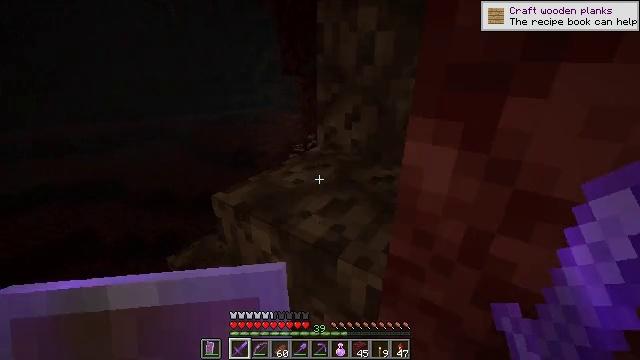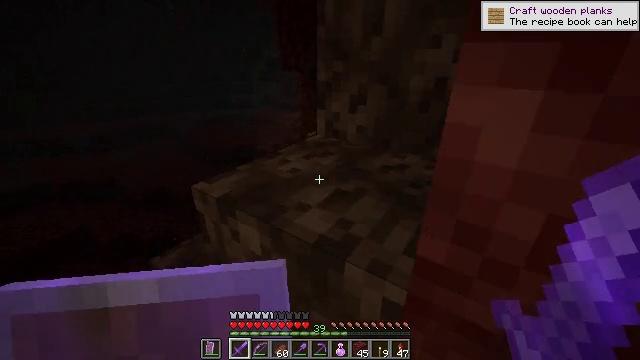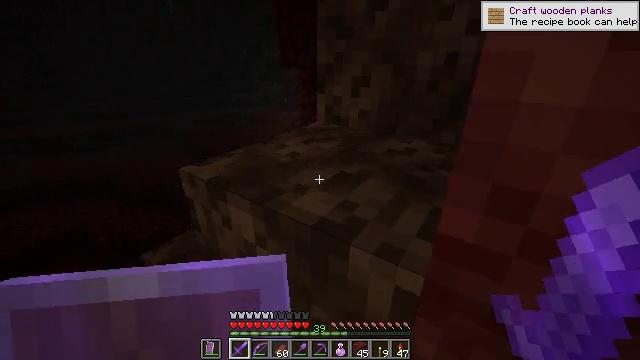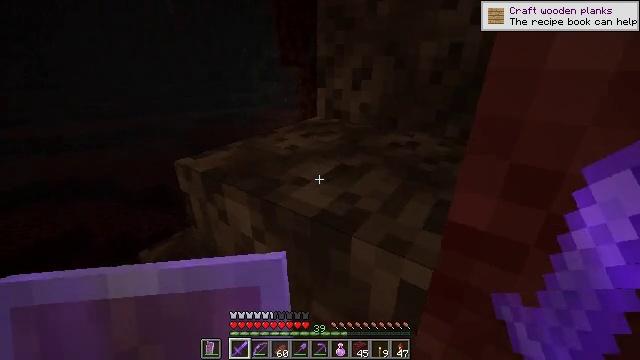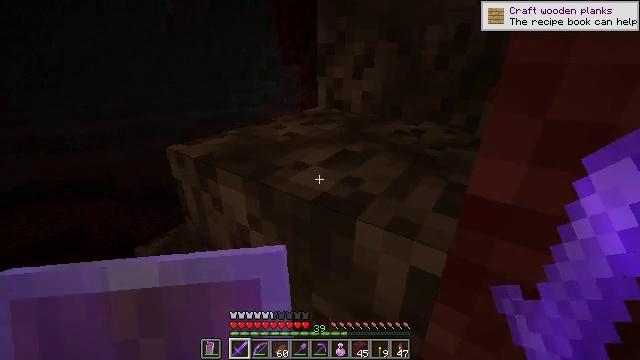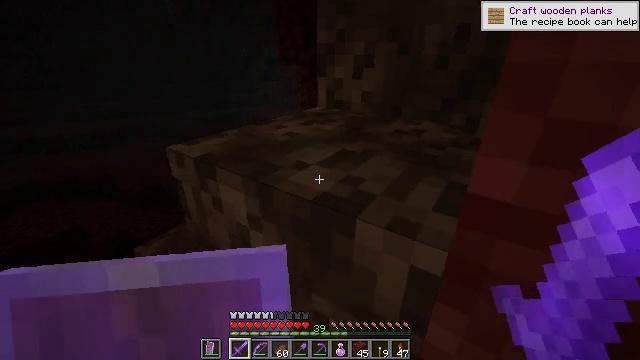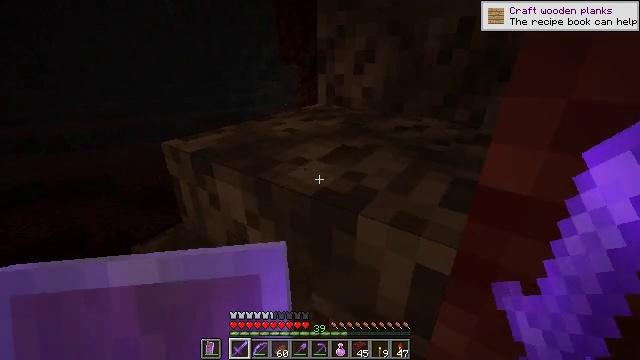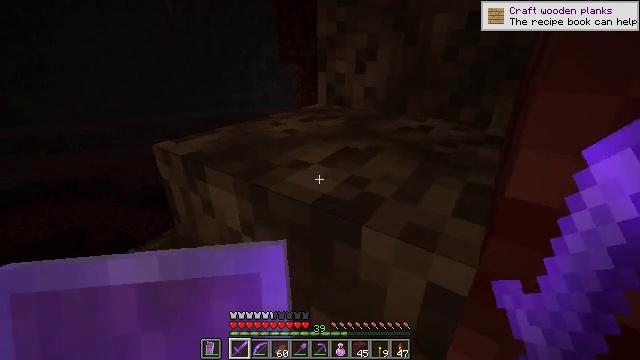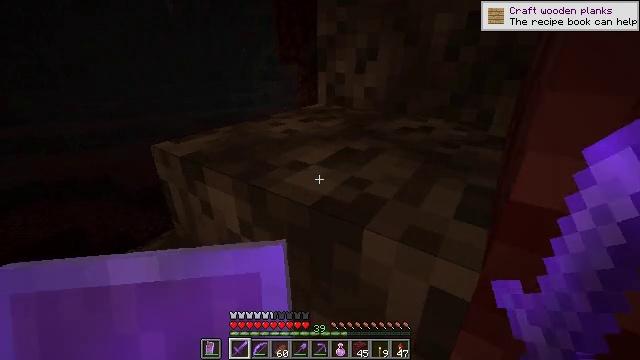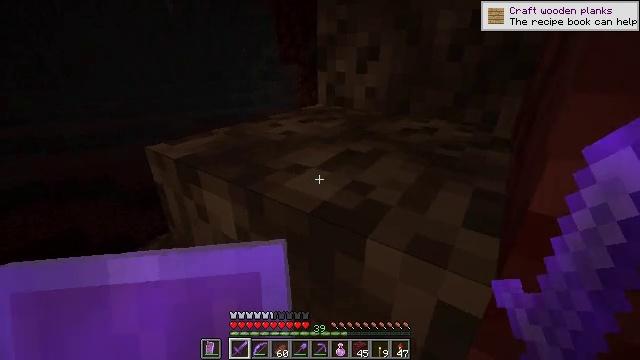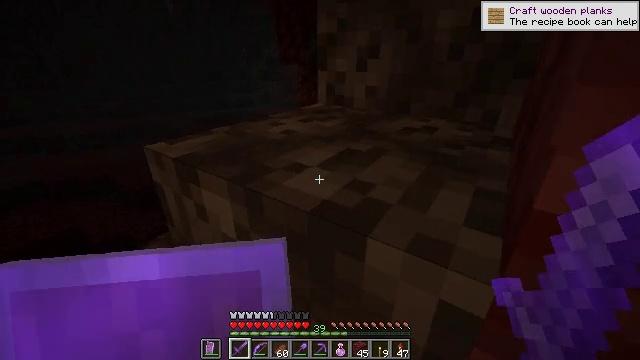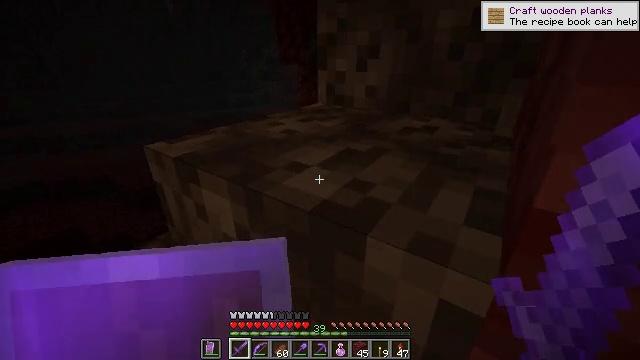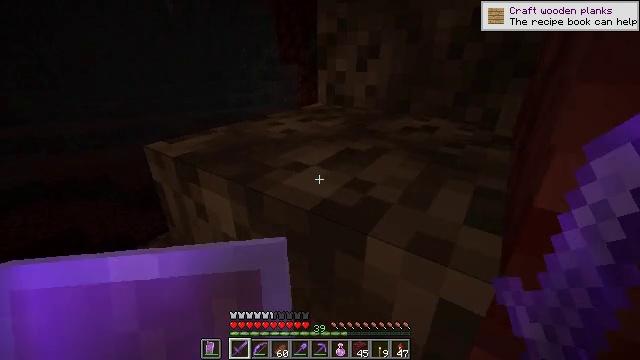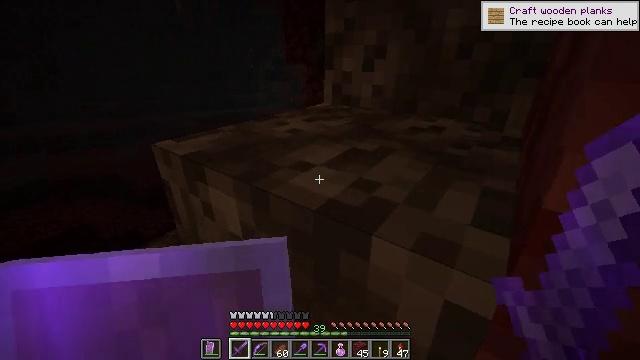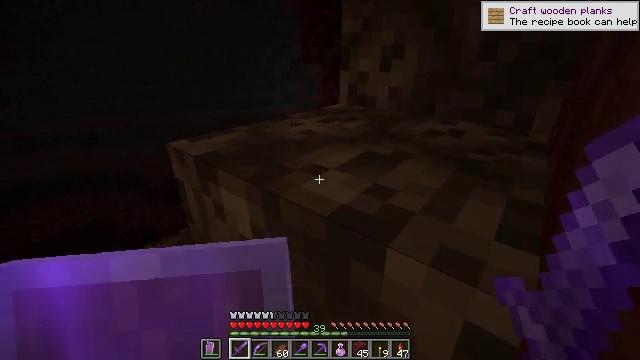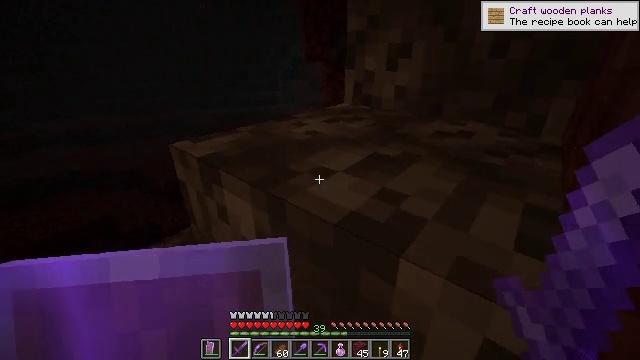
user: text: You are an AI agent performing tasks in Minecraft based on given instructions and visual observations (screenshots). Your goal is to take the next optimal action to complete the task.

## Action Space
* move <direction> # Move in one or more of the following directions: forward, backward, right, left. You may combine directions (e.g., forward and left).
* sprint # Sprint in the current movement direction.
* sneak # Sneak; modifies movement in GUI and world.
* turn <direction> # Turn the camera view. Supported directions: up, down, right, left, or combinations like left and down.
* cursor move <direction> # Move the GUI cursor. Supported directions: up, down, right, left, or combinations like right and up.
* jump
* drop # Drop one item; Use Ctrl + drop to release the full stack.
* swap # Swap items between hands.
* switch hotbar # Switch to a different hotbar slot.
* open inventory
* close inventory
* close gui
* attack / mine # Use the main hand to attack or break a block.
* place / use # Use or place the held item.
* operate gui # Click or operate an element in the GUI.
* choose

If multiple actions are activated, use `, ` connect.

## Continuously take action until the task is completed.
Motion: motion action
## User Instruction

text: Extract soul sand for building purposes.
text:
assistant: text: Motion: sneak
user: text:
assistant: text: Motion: sneak
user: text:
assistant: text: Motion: sneak
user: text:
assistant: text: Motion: sneak
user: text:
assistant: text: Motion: sneak
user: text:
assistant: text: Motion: move forward, sneak
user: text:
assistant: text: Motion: move forward, sneak
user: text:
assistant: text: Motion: move forward, sneak
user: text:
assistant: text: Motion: sneak
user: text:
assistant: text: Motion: sneak
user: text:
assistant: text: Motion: sneak
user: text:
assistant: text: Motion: sneak
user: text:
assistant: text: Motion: sneak, turn left
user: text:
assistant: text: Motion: move forward, sneak, turn left
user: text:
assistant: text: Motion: move forward, sneak
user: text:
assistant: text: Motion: move forward, sneak
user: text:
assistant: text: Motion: move forward, sneak
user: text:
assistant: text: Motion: move forward, sneak
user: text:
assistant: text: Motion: move forward, sneak
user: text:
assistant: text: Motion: move forward, sneak
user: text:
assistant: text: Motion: move forward, sneak
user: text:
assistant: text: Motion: move forward, sneak
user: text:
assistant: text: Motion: move forward, sneak
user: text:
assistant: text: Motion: move forward, sneak
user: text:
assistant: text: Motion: move forward, sneak
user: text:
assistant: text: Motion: move forward, sneak
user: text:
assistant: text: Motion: move forward, sneak
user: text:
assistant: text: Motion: move forward, sneak
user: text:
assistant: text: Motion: move forward, sneak
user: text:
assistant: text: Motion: move forward, sneak